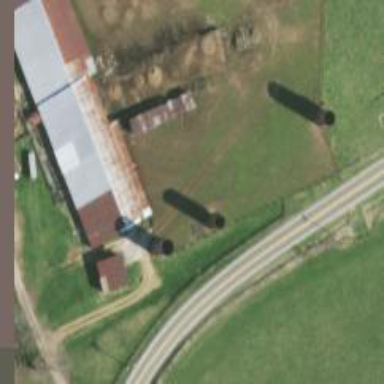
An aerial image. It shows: Silo building.